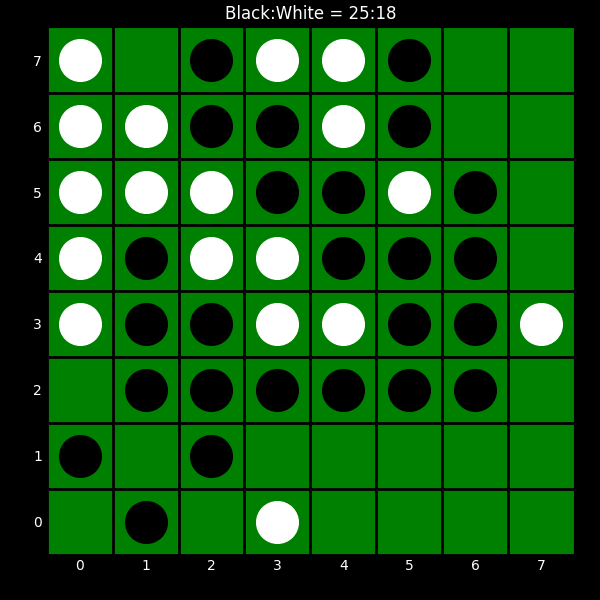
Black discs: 25
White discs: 18